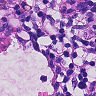
Metastatic tissue present: no